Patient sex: M
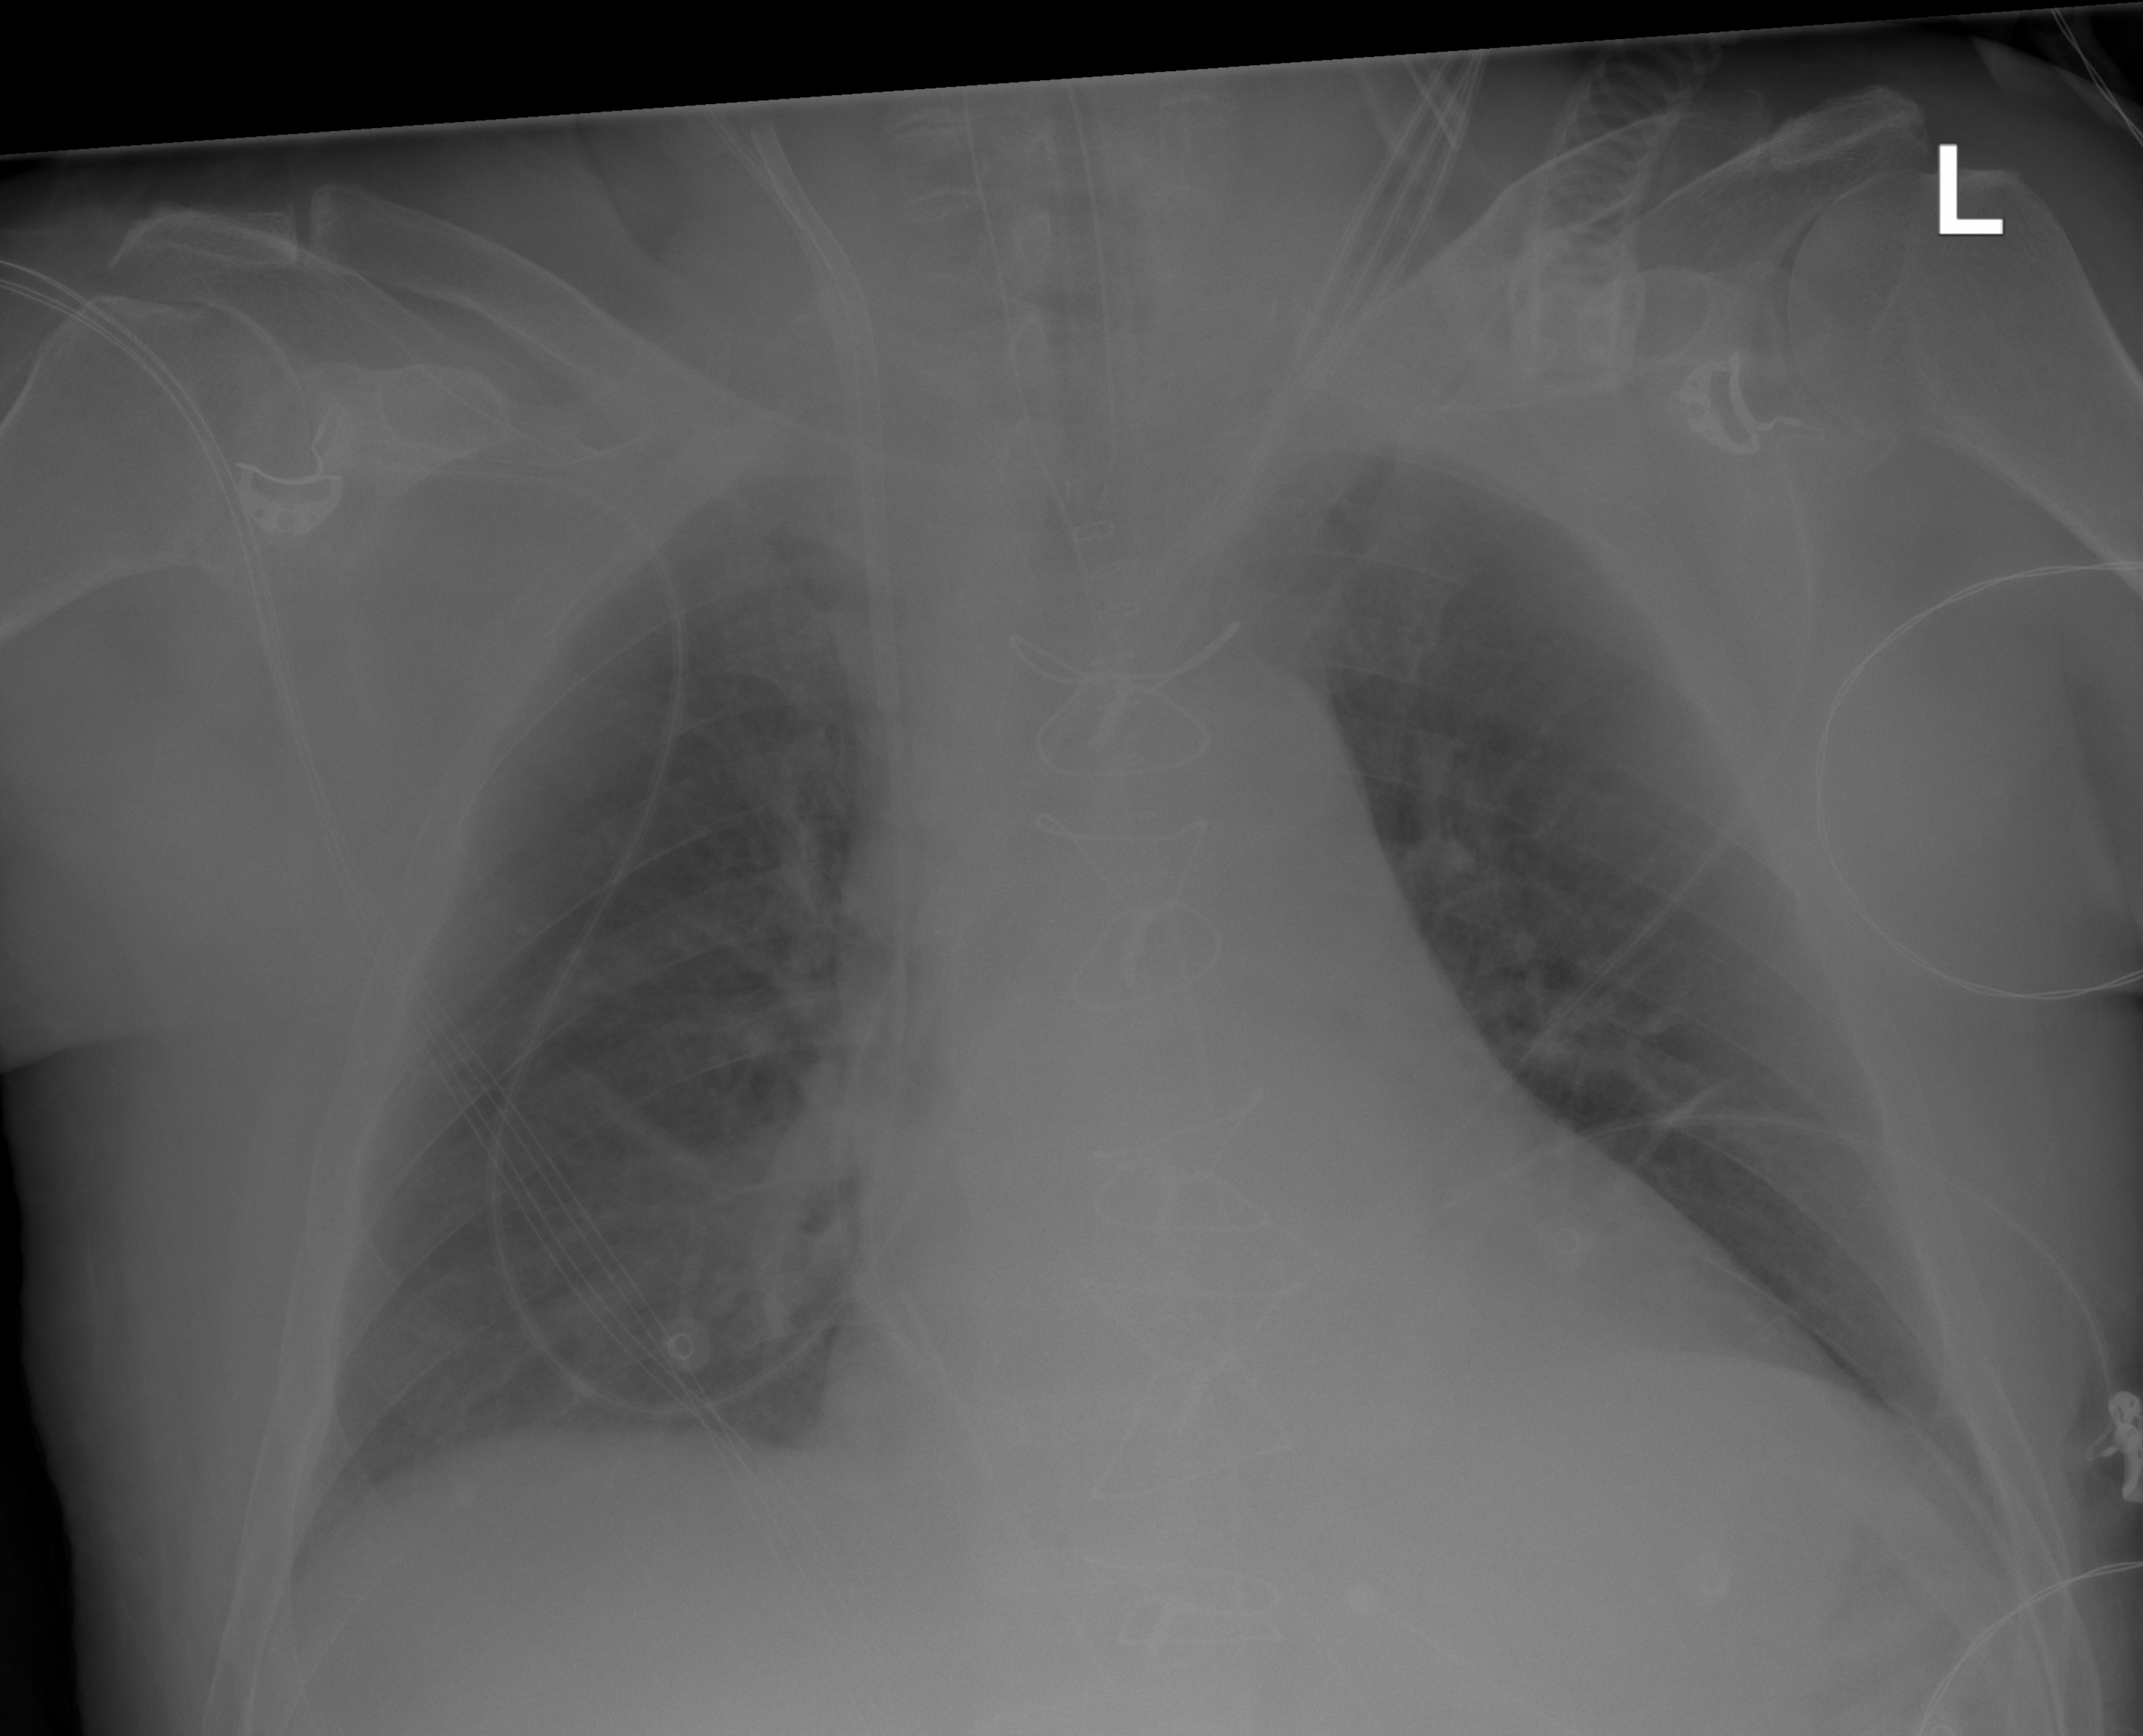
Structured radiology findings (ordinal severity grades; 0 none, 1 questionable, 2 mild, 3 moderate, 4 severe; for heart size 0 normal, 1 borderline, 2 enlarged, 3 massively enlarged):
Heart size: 2
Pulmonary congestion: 0
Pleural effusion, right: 0
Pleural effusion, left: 2
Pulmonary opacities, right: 0
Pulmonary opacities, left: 0
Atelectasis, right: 0
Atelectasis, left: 2